Question: I'm reasonably new to Access and having trouble solving what should be (I hope) a simple problem - think I may be looking at it through Excel goggles.
I have a table named 'importedData' into which I (not so surprisingly) import a log file each day. This log file is from a simple data-logging application on some mining equipment, and essentially it saves a 'timestamp' and 'status' for the point at which the current activity changes to a new activity.
A sample of the data looks like this:

This information is then filtered using a query to define the range I want to see information for, say from 29/11/2013 06:00:00 AM until 29/11/2013 06:00:00 PM
Now the object of this is to take a 'status' entry's 'timestamp' and get the time difference between it and the record on the subsequent row of the query results. As the equipment works for a 12hr shift, I should then be able to build a picture of how much time the equipment spent doing each activity during that shift.
In the above example, the equipment was in status "START_SHIFT" for 00:01:00, in status "DELAY_WAIT_PIT" for 06:08:26 and so-on. I would then build a unique list of the status entries for the period selected, and sum the total time for each status to get my shift summary.
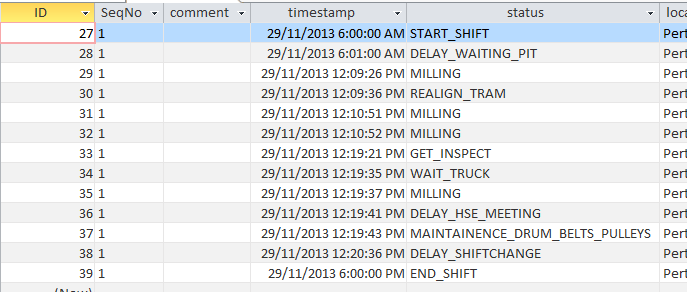
Answer: You can use a correlated subquery to fetch the next 'timestamp' for each row.
'''
SELECT
i.status,
i.timestamp,
(
SELECT Min([timestamp])
FROM importedData
WHERE [timestamp] > i.timestamp
) AS next_timestamp
FROM importedData AS i
WHERE i.timestamp BETWEEN #2013-11-29 06:00:00#
AND #2013-11-29 18:00:00#;
'''
Then you can use that query as a subquery in another query where you compute the duration between 'timestamp' and 'next_timestamp'. And then use that entire new query as a subquery in a third where you 'GROUP BY status' and compute the total duration for each status.
Here's my version which I tested in Access 2007 ...
'''
SELECT
sub2.status,
Format(Sum(Nz(sub2.duration,0)), 'hh:nn:ss') AS SumOfduration
FROM
(
SELECT
sub1.status,
(sub1.next_timestamp - sub1.timestamp) AS duration
FROM
(
SELECT
i.status,
i.timestamp,
(
SELECT Min([timestamp])
FROM importedData
WHERE [timestamp] > i.timestamp
) AS next_timestamp
FROM importedData AS i
WHERE i.timestamp BETWEEN #2013-11-29 06:00:00#
AND #2013-11-29 18:00:00#
) AS sub1
) AS sub2
GROUP BY sub2.status;
'''
If you run into trouble or need to modify it, break out the innermost subquery, , and test that by itself. Then do the same for . I suspect you will want to change the 'WHERE' clause to use parameters instead of hard-coded times.
Note the query 'Format' expression would not be appropriate if your durations exceed 24 hours. Here is an Immediate window session which illustrates the problem ...
'''
' duration greater than one day:
? #2013-11-30 02:00# - #2013-11-29 01:00#
1.04166666667152
' this Format() makes the 25 hr. duration appear as 1 hr.:
? Format(#2013-11-30 02:00# - #2013-11-29 01:00#, "hh:nn:ss")
01:00:00
'''
However, if you're dealing exclusively with data from 12 hr. shifts, this should not be a problem. Keep it in mind in case you ever need to analyze data which spans more than 24 hrs.
If subqueries are unfamiliar, see Allen Browne's page: <URL>. He discusses correlated subqueries in the section titled .